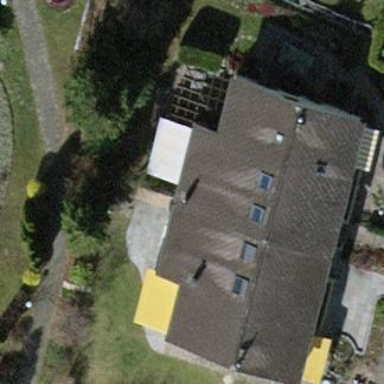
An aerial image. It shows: Terrace building.